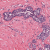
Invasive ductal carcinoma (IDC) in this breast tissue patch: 0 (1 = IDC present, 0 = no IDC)